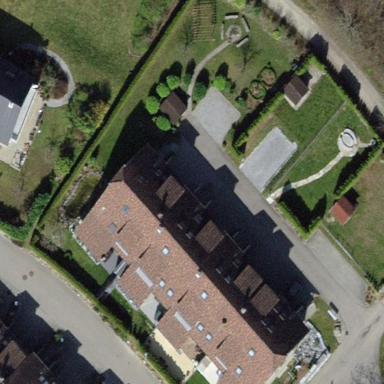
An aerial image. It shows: Terrace-style building with gabled roof.